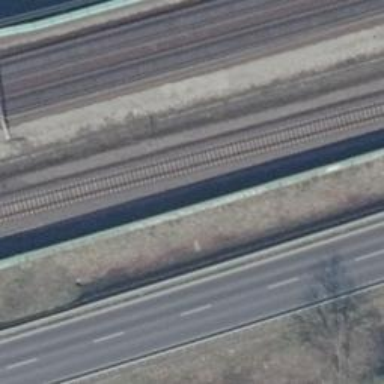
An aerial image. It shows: Railway milestone.